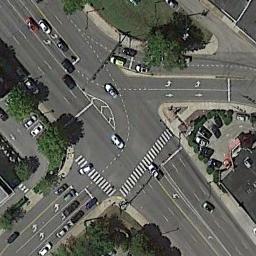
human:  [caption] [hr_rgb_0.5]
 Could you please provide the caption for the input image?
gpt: There are many cars at the intersection .

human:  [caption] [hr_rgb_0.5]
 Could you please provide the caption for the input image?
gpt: There are many moving and waiting vehicles on the road at the intersection, And many cars are parked in the open space beside the intersection .

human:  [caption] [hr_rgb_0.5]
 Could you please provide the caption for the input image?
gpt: There's a stop at the intersection .

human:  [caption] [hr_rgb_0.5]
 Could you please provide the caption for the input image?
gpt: An intersection with normal traffic is between some parking lots and green areas .

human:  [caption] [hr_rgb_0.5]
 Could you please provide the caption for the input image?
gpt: There are some green trees around the intersection .